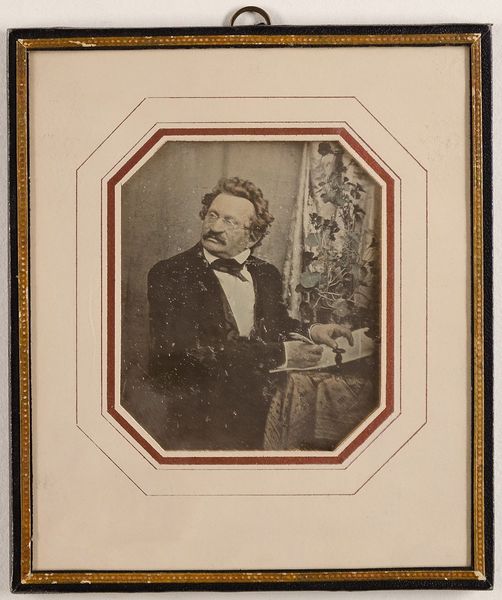
Titel: Der Satiriker Moritz Gottlieb Saphir (1795-1858)
Künstler: Carl Ferdinand Stelzner
Standort: Hamburg
Institution: Museum für Kunst und Gewerbe Hamburg
Schlagwörter: hand, mann, portrait, person, dichter, foto, fotografie, photographie, buchstaben, schriftsteller, autor, photo, schreiben, lichtbild, daguerreotypie, historische, bildwerke, angewandte und bildende kunst, hessische systematik, porträt, persönlichkeit, porträtfotografie, porträtphotographie, hüftbild, tätigkeit